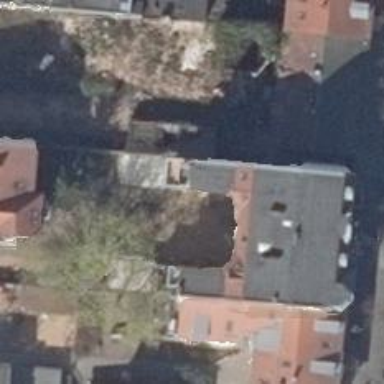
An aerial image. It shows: Saltbox shaped roof on apartment building.